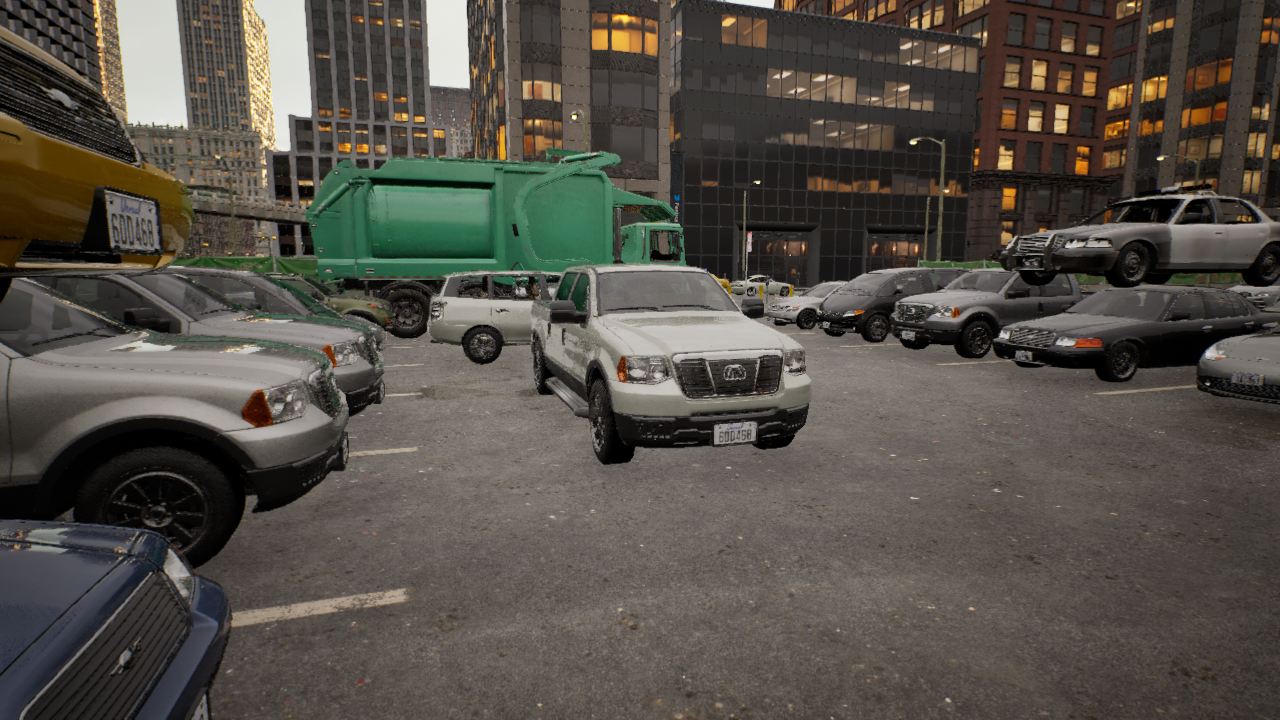
Venue: arterial
Lighting: golden hour
Vehicle rig: pickup